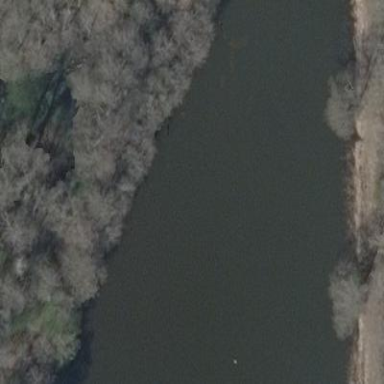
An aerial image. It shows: Pond surrounded by natural water.